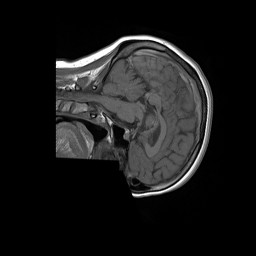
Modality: T1w
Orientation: sagittal
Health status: ill
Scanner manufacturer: siemens
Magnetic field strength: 1.5 T
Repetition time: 0.477 s
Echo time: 0.0081 s